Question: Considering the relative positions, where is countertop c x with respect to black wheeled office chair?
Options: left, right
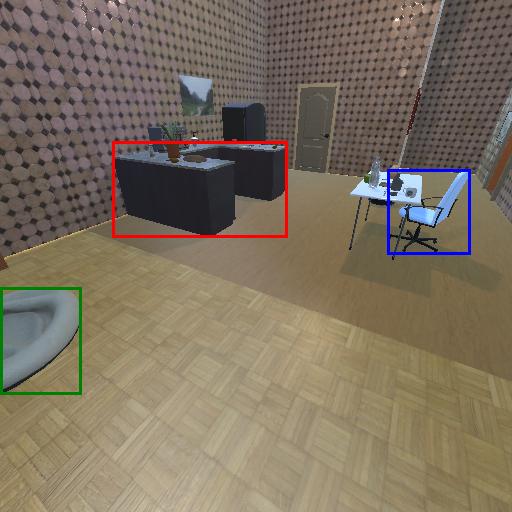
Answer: left